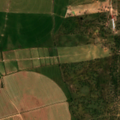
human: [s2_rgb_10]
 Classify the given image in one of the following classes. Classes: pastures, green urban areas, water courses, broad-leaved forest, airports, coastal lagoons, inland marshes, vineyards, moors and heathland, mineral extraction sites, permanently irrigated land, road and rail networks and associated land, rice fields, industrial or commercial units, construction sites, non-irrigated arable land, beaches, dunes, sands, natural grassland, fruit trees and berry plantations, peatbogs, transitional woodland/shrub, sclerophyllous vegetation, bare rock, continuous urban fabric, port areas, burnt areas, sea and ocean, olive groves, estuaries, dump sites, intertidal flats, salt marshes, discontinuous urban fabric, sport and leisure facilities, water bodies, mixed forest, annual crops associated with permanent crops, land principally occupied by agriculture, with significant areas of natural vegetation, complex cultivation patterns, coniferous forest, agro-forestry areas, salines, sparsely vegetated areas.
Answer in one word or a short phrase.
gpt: permanently irrigated land, agro-forestry areas